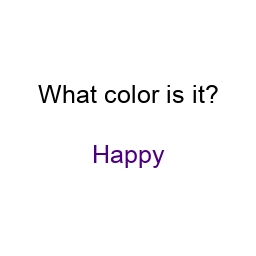
Color: indigo
Background color: white
Question text color: black